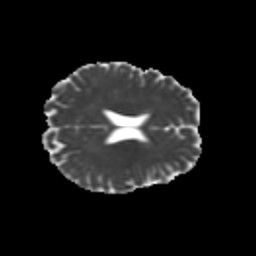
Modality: MD
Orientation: axial
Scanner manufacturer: siemens
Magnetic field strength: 3 T
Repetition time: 9.2 s
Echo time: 0.084 s